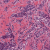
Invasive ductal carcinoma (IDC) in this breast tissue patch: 1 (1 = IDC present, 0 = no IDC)